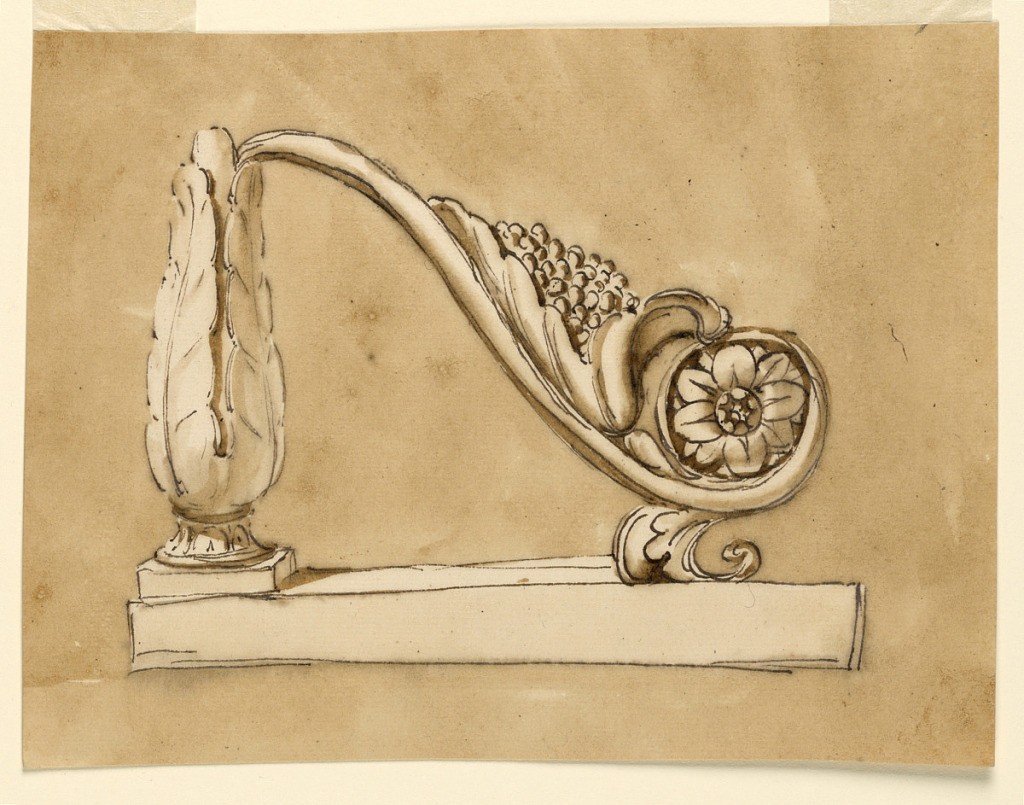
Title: Lower end of staircase railing
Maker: Giuseppe Barberi, Italian, 1746–1809
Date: ca. 1780
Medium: Pen and brown ink, brush and brown wash on off-white laid paper
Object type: Drawing
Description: Below is a vase. From the calyx at left emerges a scroll, with the spiral below, at right. A grape of beads is beside it, a blossom in it. Colored background.